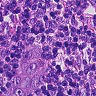
Metastatic tissue present: yes